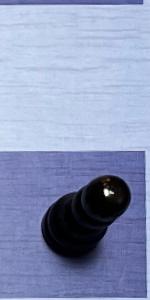
Label: Pawn_Black